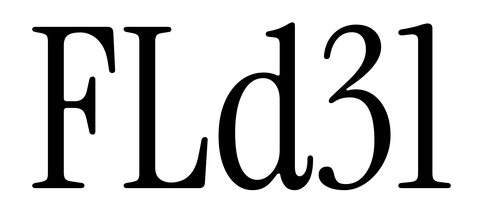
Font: InstrumentSerif-Regular